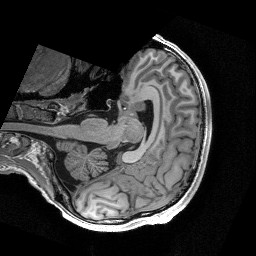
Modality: T1w
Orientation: axial
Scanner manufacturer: siemens
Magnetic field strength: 3 T
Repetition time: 2.53 s
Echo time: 0.00267 s